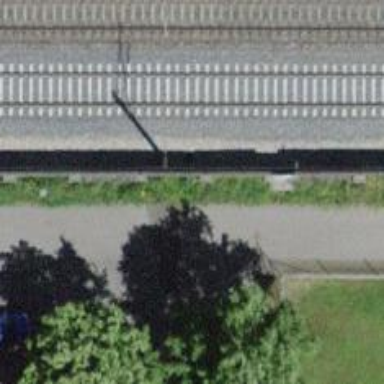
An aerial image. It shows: Asphalt pedestrian road.